Here is a 2-D grayscale rendering of raw bearing vibration samples (signal-to-image). Determine the bearing's health state. Answer with exactly one of: normal, inner_race, outer_race, ball.
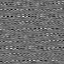
Answer: outer_race